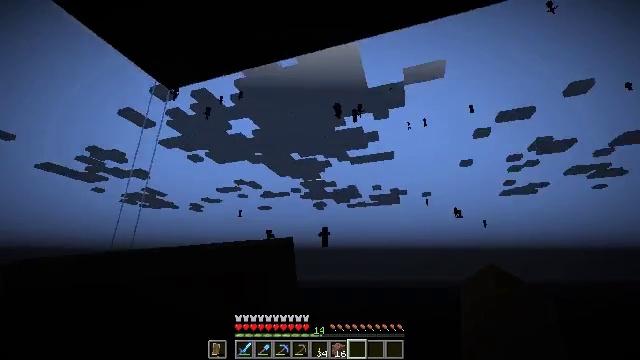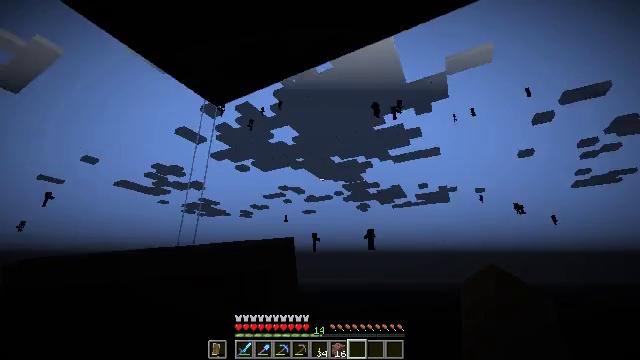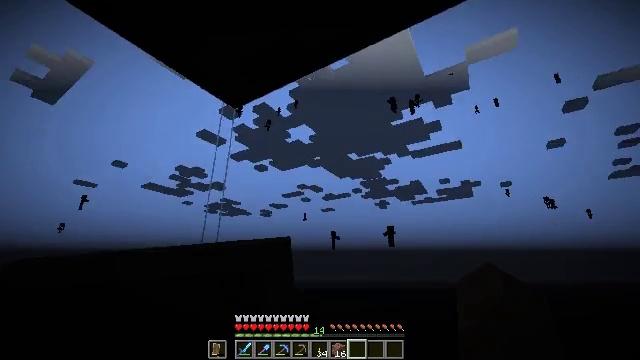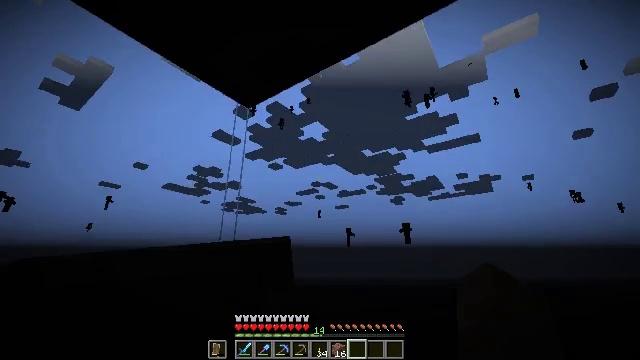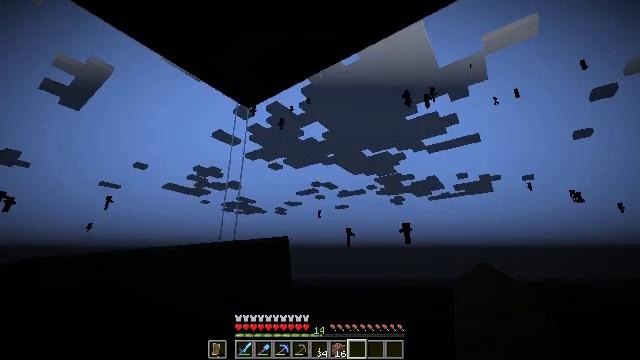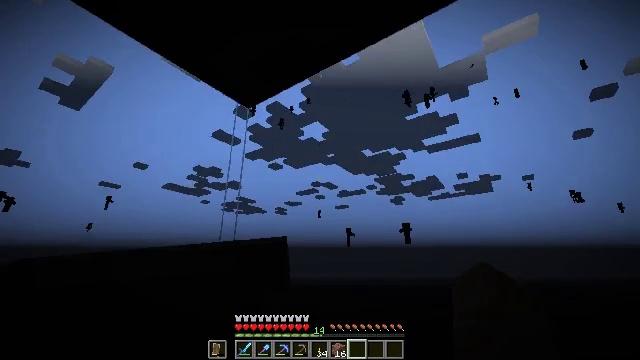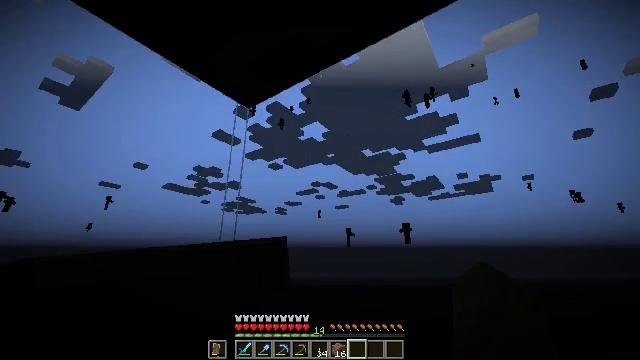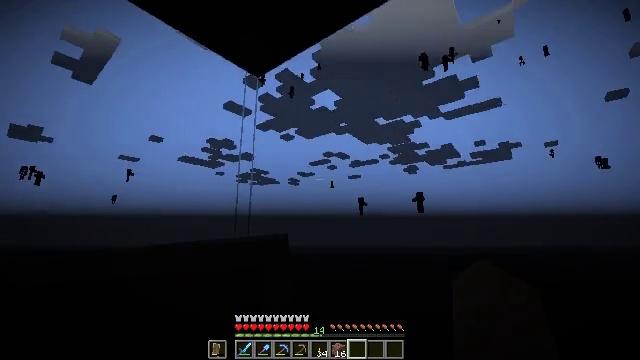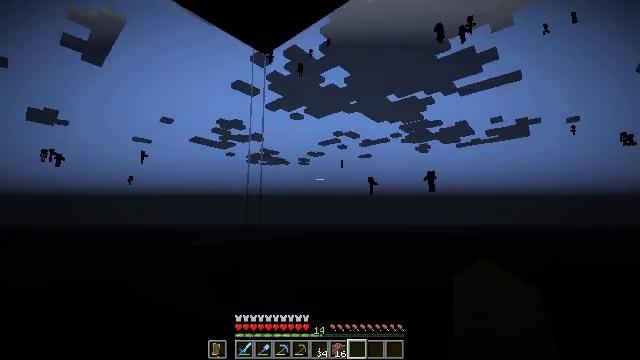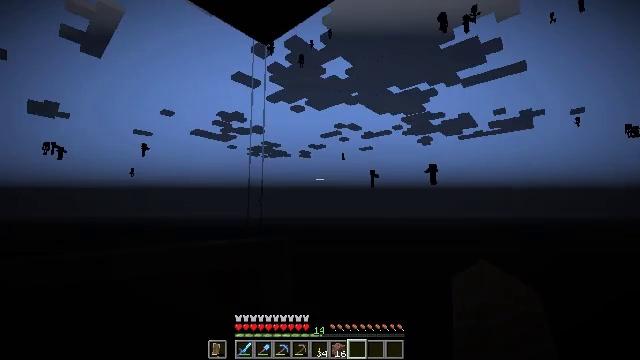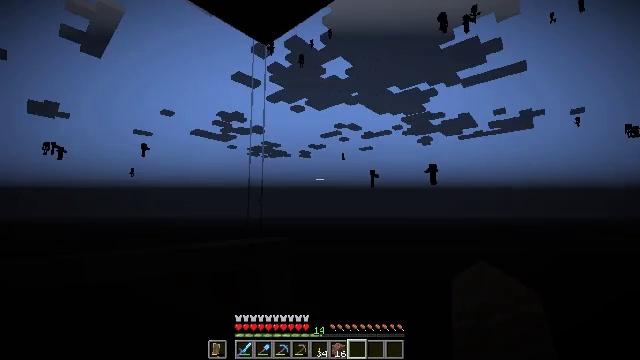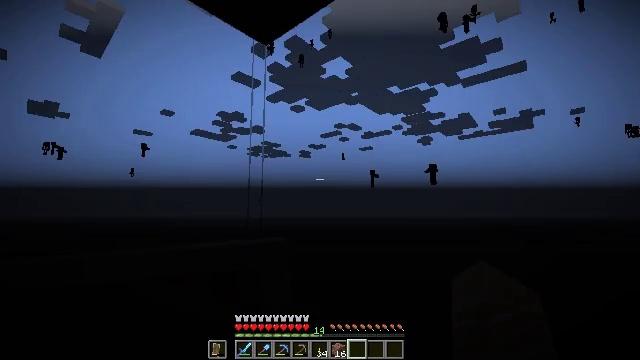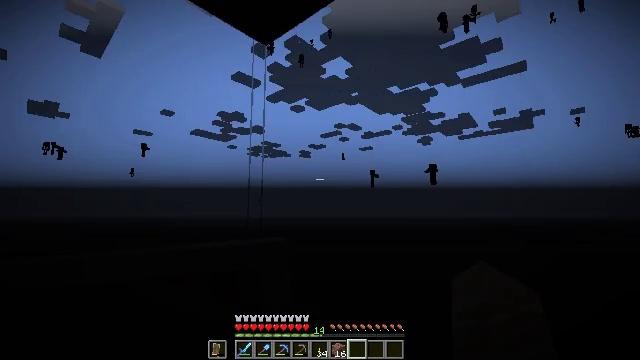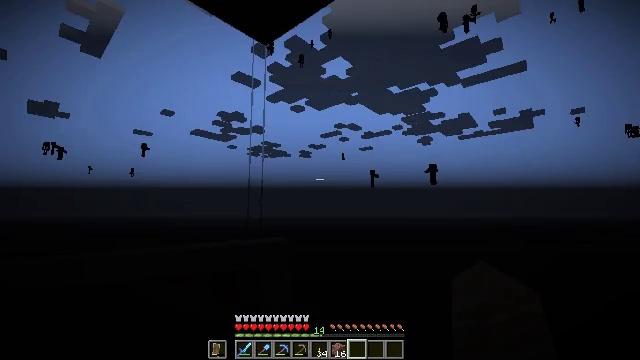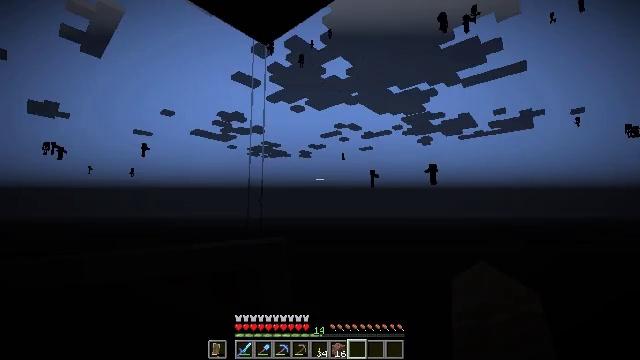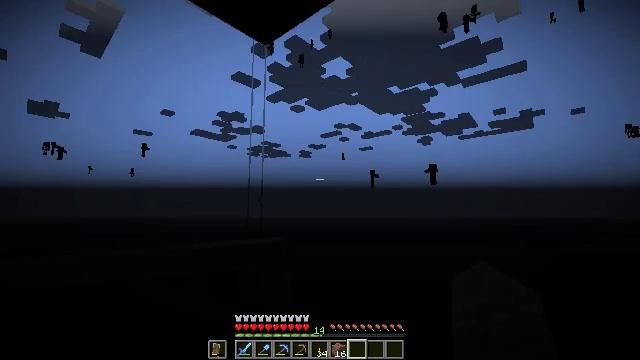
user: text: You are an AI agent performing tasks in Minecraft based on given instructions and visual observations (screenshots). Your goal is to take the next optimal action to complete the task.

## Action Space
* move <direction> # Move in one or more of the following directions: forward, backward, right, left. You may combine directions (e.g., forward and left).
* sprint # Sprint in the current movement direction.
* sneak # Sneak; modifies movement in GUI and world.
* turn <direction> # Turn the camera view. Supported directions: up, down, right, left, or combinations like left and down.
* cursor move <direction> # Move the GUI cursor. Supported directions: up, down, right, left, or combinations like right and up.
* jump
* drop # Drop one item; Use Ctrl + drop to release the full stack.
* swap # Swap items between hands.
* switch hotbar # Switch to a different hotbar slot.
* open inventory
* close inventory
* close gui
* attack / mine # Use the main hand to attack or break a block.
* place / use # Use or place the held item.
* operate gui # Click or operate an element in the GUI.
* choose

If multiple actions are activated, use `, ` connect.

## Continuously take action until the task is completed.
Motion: motion action
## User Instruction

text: Destroy the piston head component.
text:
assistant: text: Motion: turn left
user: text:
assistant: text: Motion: turn left
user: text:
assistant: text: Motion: turn left
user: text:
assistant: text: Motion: no_op
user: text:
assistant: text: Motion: no_op
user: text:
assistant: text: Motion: no_op
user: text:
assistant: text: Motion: turn left and down
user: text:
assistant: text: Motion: turn left and down
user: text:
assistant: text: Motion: turn down
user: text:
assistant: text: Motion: no_op
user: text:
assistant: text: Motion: no_op
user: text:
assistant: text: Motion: no_op
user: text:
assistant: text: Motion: no_op
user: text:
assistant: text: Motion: no_op
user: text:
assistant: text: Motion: no_op
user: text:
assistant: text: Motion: turn right
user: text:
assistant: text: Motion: turn right and down
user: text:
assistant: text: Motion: turn right
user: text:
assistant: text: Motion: no_op
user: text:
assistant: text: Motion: no_op
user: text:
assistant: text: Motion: turn left
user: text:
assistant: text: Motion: turn left and down
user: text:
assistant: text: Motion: no_op
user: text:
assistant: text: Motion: no_op
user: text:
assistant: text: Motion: no_op
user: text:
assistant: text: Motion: no_op
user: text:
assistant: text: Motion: no_op
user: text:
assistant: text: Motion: no_op
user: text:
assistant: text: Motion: no_op
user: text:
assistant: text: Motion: no_op